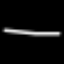
Label: line